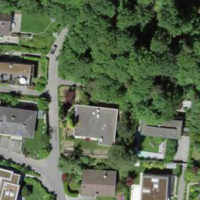
EUNIS habitat code: 55
Species observed at this site:
Ribes nigrum
Lonicera acuminata
Lamium galeobdolon
Ilex aquifolium
Anguis fragilis